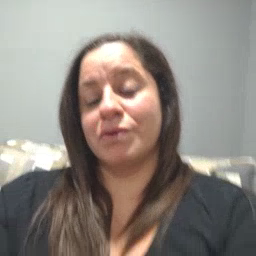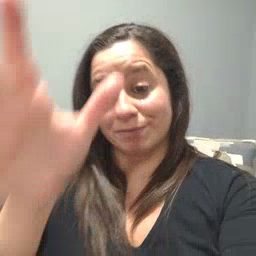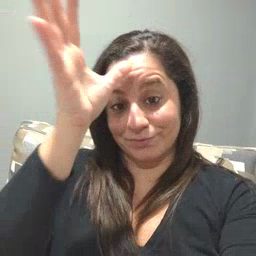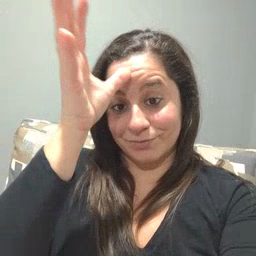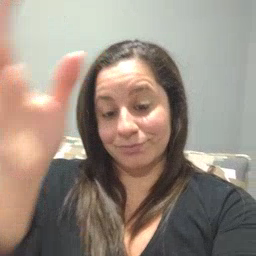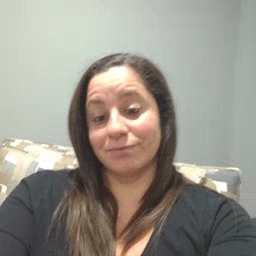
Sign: dad